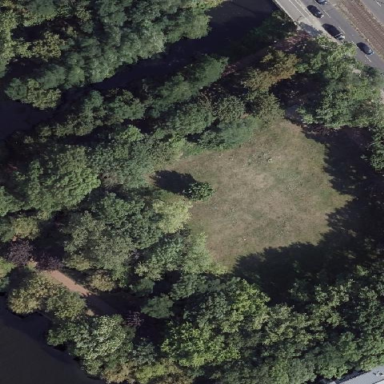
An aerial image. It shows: Park.